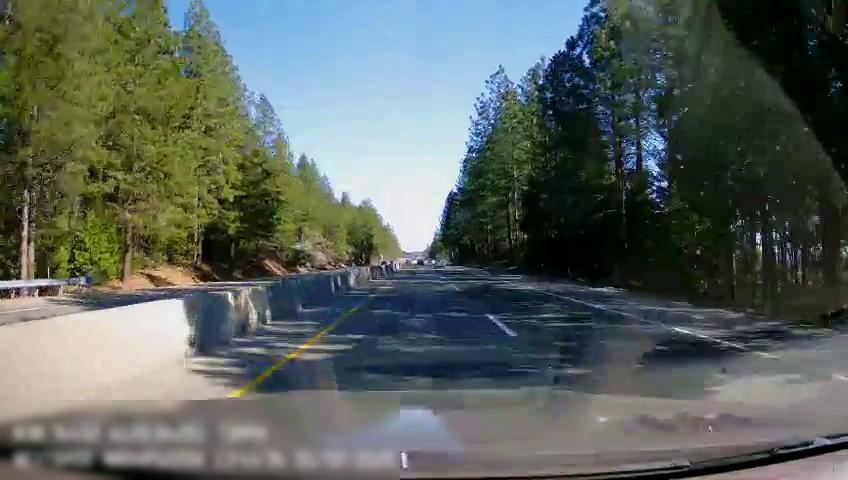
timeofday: Day
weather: Sunny
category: Drivable Space
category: Drivable Space
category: Vehicles | Car
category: Lanes | Alternate Lane
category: Lanes | Current Lane
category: Lanes | Alternate Lane
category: Lanes | Opposite Lane